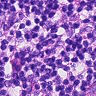
Metastatic tissue present: no